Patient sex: M
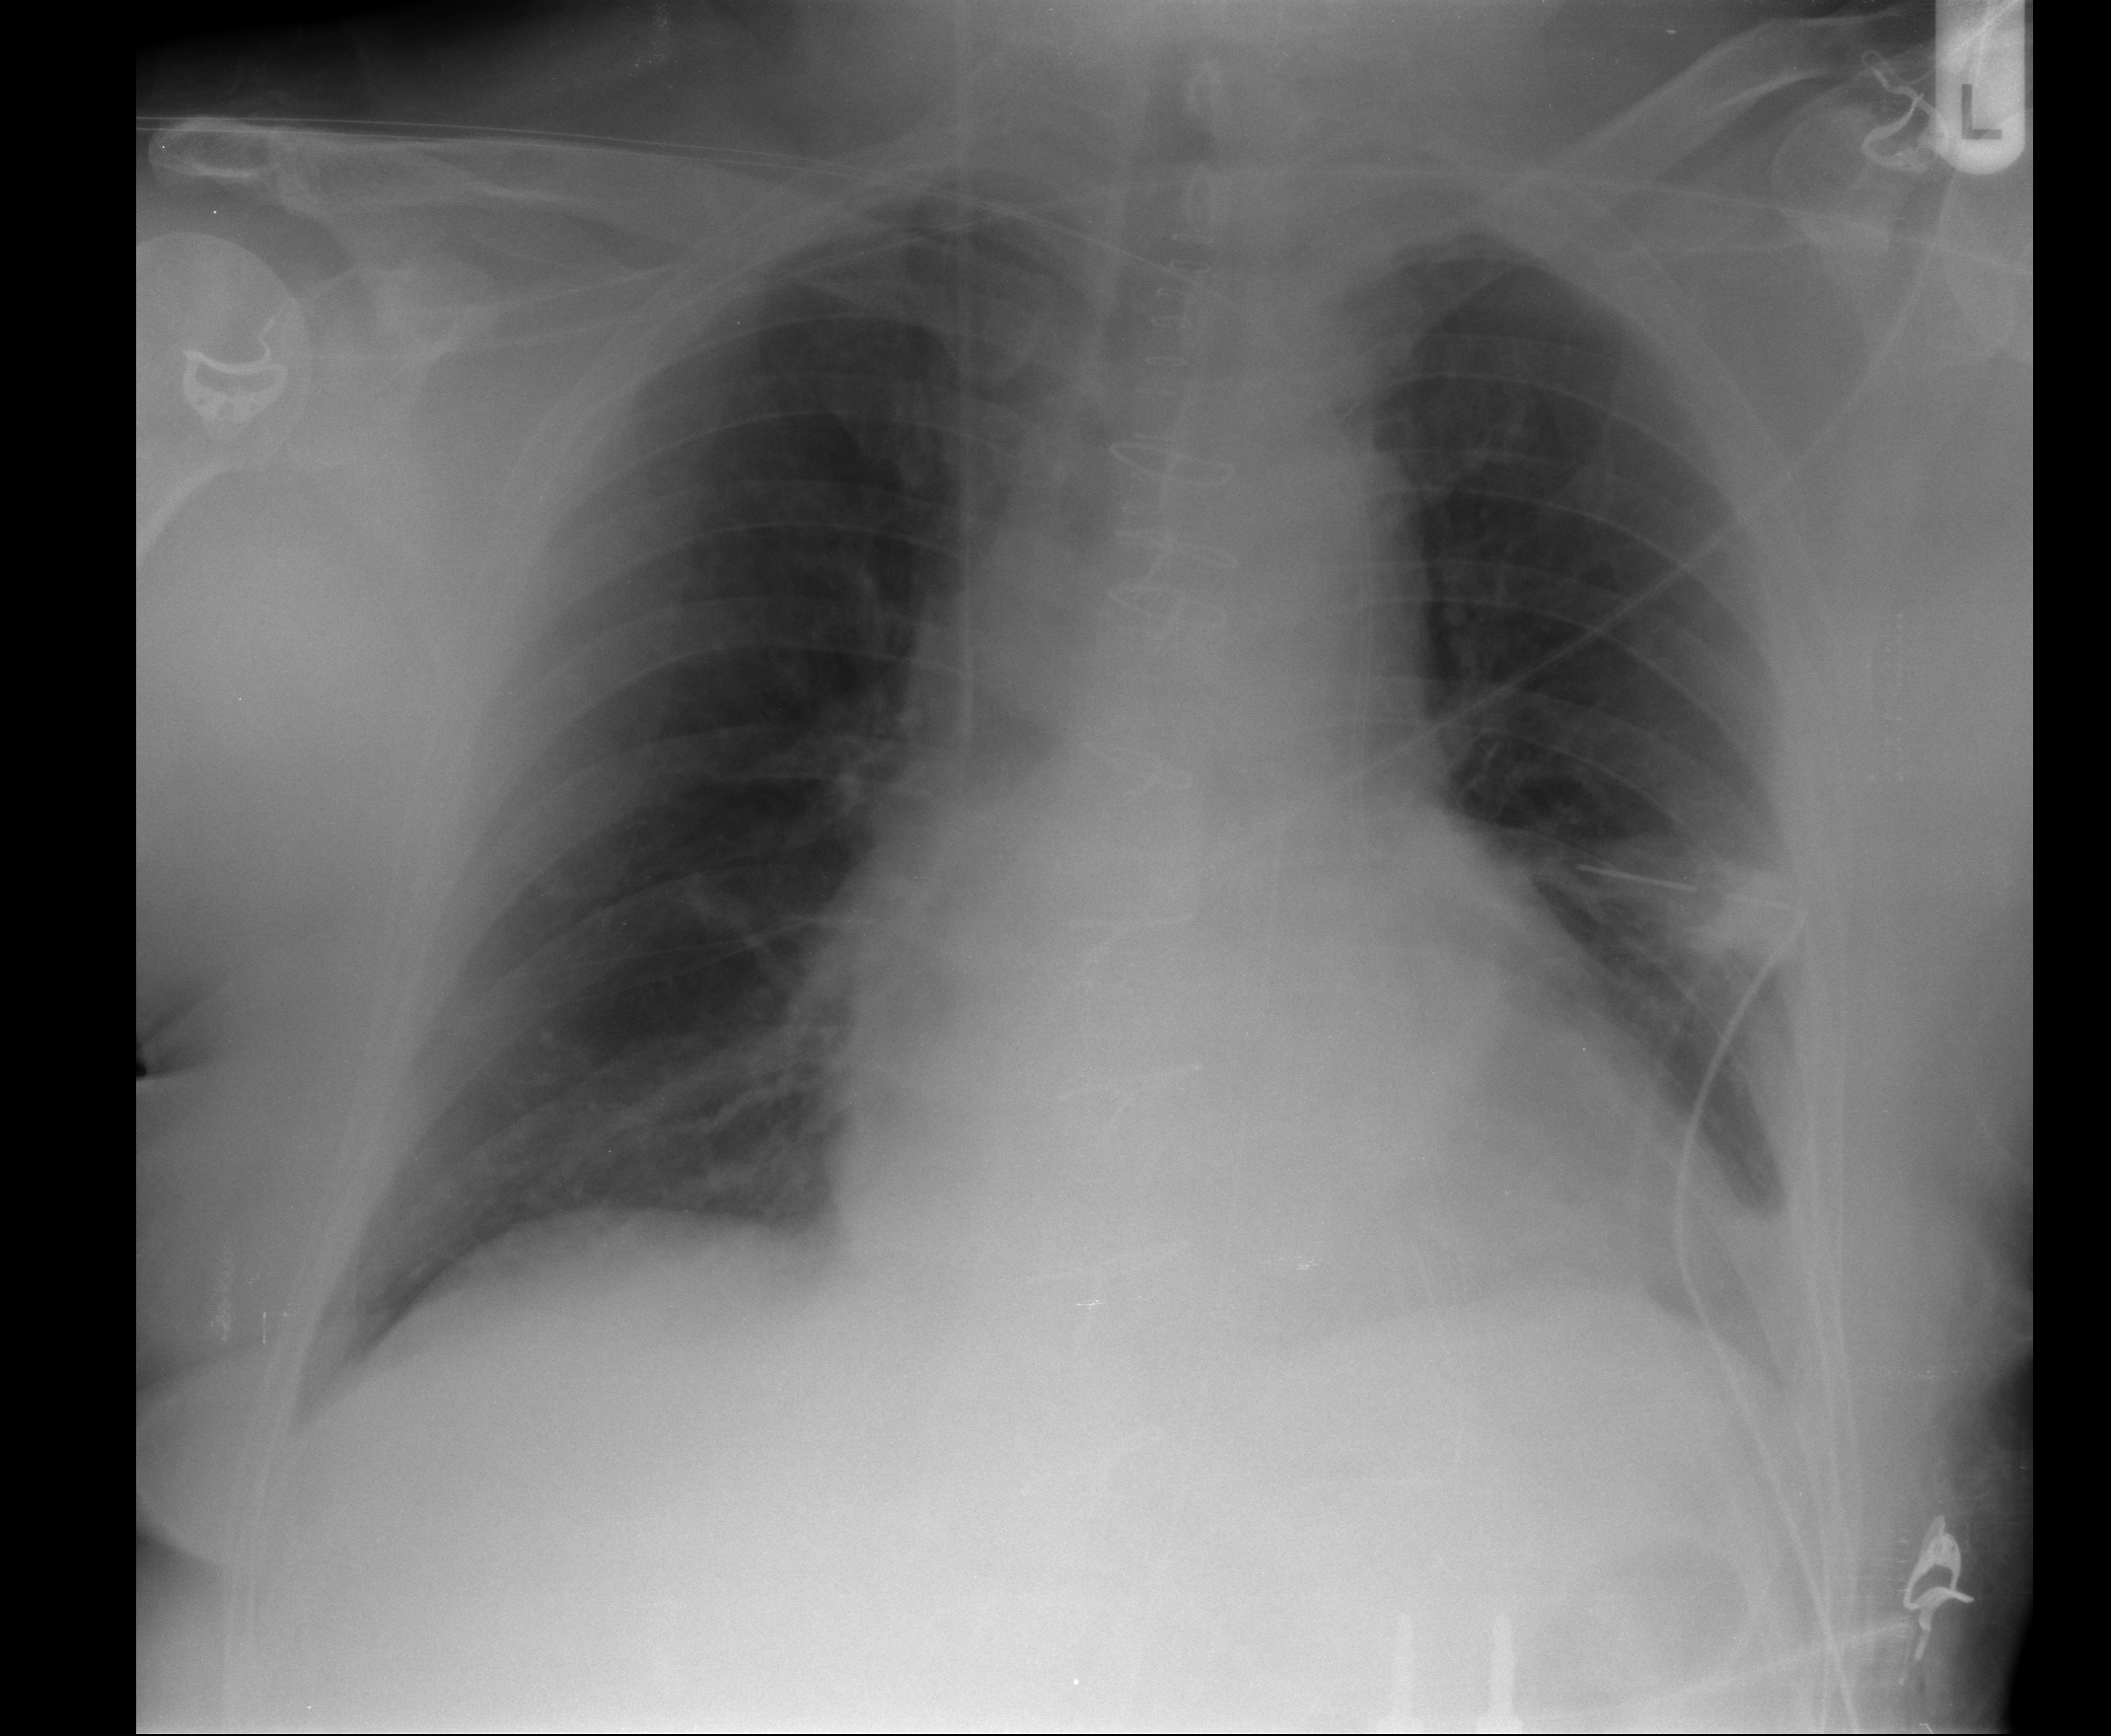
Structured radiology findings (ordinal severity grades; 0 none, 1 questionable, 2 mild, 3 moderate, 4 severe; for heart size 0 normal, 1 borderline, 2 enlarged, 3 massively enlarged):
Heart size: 2
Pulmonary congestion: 0
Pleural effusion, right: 0
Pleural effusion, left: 1
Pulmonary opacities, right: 0
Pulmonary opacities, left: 0
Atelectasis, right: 0
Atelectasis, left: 1